Interaction volume radius: 5 \u00c5
Interaction volume height: 10 \u00c5
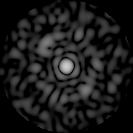
Disorder parameter: 0.7957